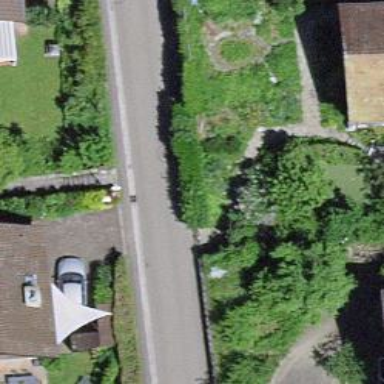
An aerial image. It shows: Road with steps.